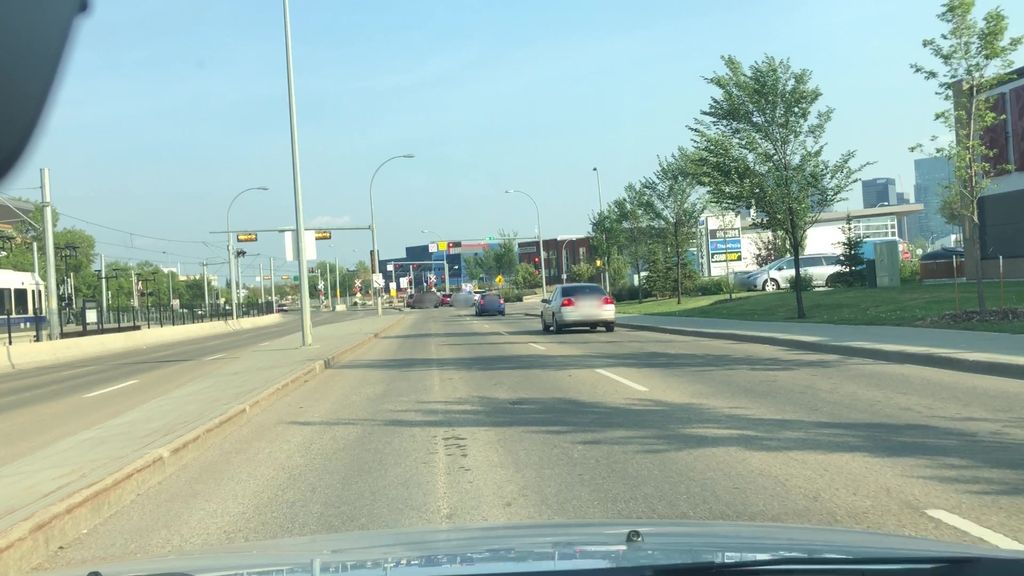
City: edmonton